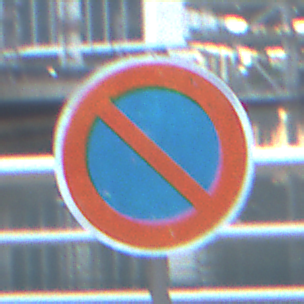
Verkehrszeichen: EingeschraenktesHalteverbot
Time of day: MorningAfternoon
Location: Outdoor (Urban)
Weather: PartlyCloudy
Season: NotSpecified
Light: Natural